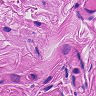
Metastatic tissue present: no